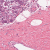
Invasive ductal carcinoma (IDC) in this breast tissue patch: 0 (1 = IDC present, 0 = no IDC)